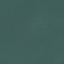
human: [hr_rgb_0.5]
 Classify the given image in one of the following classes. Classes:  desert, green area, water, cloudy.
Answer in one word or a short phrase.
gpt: water